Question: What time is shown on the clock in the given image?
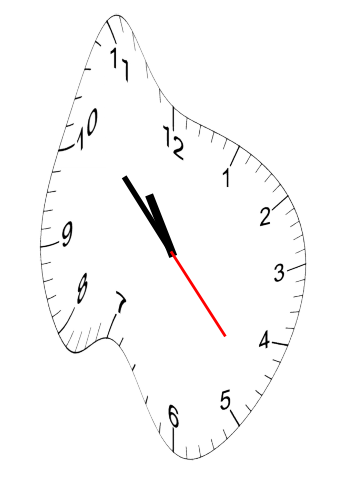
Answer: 10:52:23